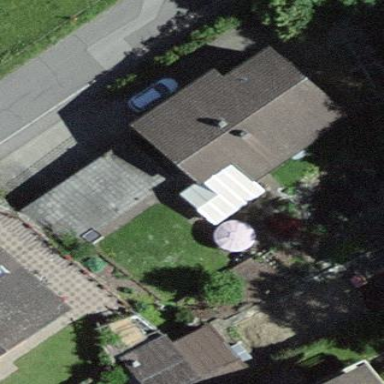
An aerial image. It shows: Garage.